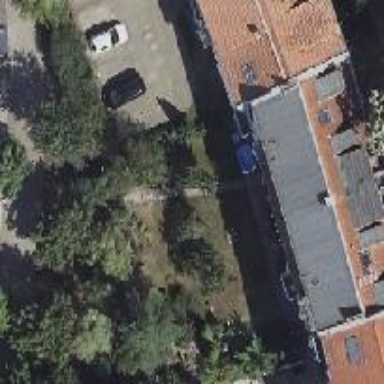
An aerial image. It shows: Hipped roof apartment building.